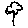
Label: flower